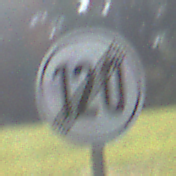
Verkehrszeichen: EndeGeschwindigkeit120
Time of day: MorningAfternoon
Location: Outdoor (Nature)
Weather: PartlyCloudy
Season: NotSpecified
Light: Natural